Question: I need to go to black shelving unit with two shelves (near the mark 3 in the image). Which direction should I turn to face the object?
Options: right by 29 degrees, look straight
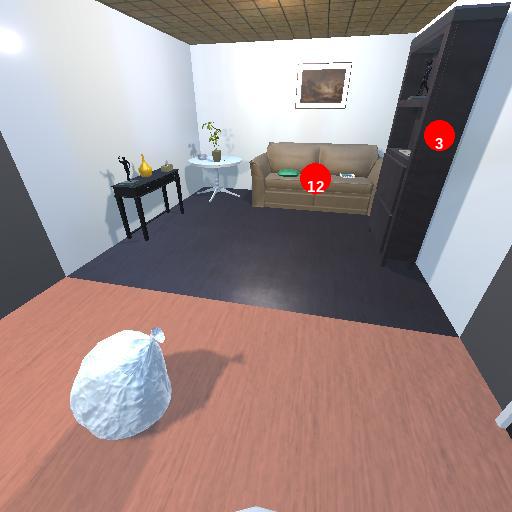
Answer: right by 29 degrees